Question: I am creating a tic tac toe game that has networking capabilities. Everything is working fine except for one logic error that cannot seem to figure out. The issue is that when playing over a network, if player X makes a move then player O makes a move the previous move made by X get overridden my the move player O made. This does not happen when the came is being played without networking it for two players.

This is the method that controls who's turn it is and that sets the value X or O based on who's turn it is.
'''
public MainForm()
{
InitializeComponent();
display();
network = new Network(this);
btn = new Button();
}
private void btnClick(object sender, EventArgs e)
{
btn = (Button)sender;
if (btn.Name == "button1")
{
col = 1;
row = 1;
}
else if(btn.Name == "button2"){
col = 2;
row = 1;
}else if(btn.Name == "button3"){
col = 3;
row = 1;
}else if(btn.Name == "button4"){
col = 1;
row = 2;
}else if(btn.Name == "button5"){
col = 2;
row = 2;
}else if(btn.Name == "button6"){
col = 3;
row = 2;
}else if(btn.Name == "button7"){
col = 1;
row = 3;
}else if(btn.Name == "button8"){
col = 2;
row = 3;
}
else if (btn.Name == "button9")
{
col = 3;
row = 3;
}
MakeMove(row, col);
}
public void MakeMove(int row, int col){
if ((statusBar.Text == "Connecting...") ||
(statusBar.Text == "Waiting for connection..."))
return;
//_____________________________________________________________________________________________
//
// Move network move
//_____________________________________________________________________________________________
//wServer = true;
//MessageBox.Show("wServer is: " + wServer);
if (((wServer == true) && (turn == true) && (isNetworkPlay == false)) ||
((wClient == true) && (turn == false) && (isNetworkPlay == false)))
{
//MessageBox.Show("retgr");
network.SendMove(row, col);
}
else
{
if (((wServer == true) && (turn == false) && (isNetworkPlay == false)) ||
((wClient == true) && (turn == true) && (isNetworkPlay == false)))
return;
}
//checks whos turn it is and sets the button to X or O
//THIS IS WHERE I AM HAVING TROUBLE
if (!turn)
{
//btn.Text = "X";
SetControlPropertyValue(btn, "Text", "X");
}
else
{
//btn.Text = "O";
SetControlPropertyValue(btn, "Text", "O");
}
turn = !turn;
//btn.Enabled = false;
SetControlPropertyValue(btn, "Enabled", false);
turnCount++;
//checks who wins
checkWinner();
display();
isNetworkPlay = false;
}![enter image description here][2]
'''
In the networking class I have
'''
public void SendPacketTCP(Byte[] pDados)
{
//_____________________________________________________________________________________________
//
// Sends a packet via TCP
//_____________________________________________________________________________________________
try
{
if (objTicTacToe.wClient == true)
{
if (clientSockStream == null)
{
MessageBox.Show("clientSockStream is NULL");
return;
}
if (clientSockStream.CanWrite)
{
MessageBox.Show("clientSockStream NOT NULL");
clientSockStream.Write(pDados, 0, 2);
clientSockStream.Flush();
}
}
else
{
if (serverSockStream == null)
{
MessageBox.Show("serverSockStream is NULL");
return;
}
if (serverSockStream.CanWrite)
{
MessageBox.Show("serverSockStream NOT NULL");
serverSockStream.Write(pDados, 0, 2);
serverSockStream.Flush();
}
}
}
catch (Exception ex)
{
MessageBox.Show("An error ocurred: " + ex.Message + "
" + ex.StackTrace);
objTicTacToe.disconnect_Click(null, null);
return;
}
}
public void SendMove(int wRow, int wColumn)
{
//_____________________________________________________________________________________________
//
// Sends packet that shows move position
//_____________________________________________________________________________________________
MessageBox.Show("IN SEND MOVE. ROW is: " + wRow);
MessageBox.Show("IN SEND MOVE. COL is: " + wColumn);
byte[] buf = new byte[2];
buf[0] = byte.Parse(Asc(wRow.ToString()).ToString());
buf[1] = byte.Parse(Asc(wColumn.ToString()).ToString());
//MessageBox.Show("IN SEND MOVE. Asc ROW is: " + Asc(wRow.ToString()).ToString());
//MessageBox.Show("IN SEND MOVE. Asc COL is: " + Asc(wColumn.ToString()).ToString());
//MessageBox.Show("IN SEND MOVE. BUF INDEX 0 is: " + buf[0]);
//MessageBox.Show("IN SEND MOVE. BUF INDEX 1: " + buf[1]);
SendPacketTCP(buf);
}
public void ConnectServer(string pIP)
{
//_____________________________________________________________________________________________
//
// Connect to a game server
//_____________________________________________________________________________________________
wServerIP = pIP;
byte[] buf = new byte[1];
thread_receive_client = new Thread(new ThreadStart(ThreadReceivingClient));
thread_receive_client.Start();
}
private void ThreadReceivingClient()
{
//_____________________________________________________________________________________________
//
// Thread for receiving packets from server
//_____________________________________________________________________________________________
try
{
byte[] buf = new byte[512];
int bytesReceived = 0;
tcpClient = new TcpClient(wServerIP, SERVERPORT);
clientSockStream = tcpClient.GetStream();
objTicTacToe.clearBoard();
objTicTacToe.setStatusMessage("Connected!");
wReceivingClient = true;
while (wReceivingClient)
{
//_____________________________________________________________________________________________
//
// Thread is blocked until receives data
//_____________________________________________________________________________________________
try
{
bytesReceived = clientSockStream.Read(buf, 0, 2);
}
catch
{
return;
}
//_____________________________________________________________________________________________
//
// Processes network packet
//_____________________________________________________________________________________________
if (bytesReceived > 0)
{
//_____________________________________________________________________________________________
//
// Control packet for game restart
//_____________________________________________________________________________________________
if (buf[0] == byte.Parse(Asc("R").ToString()))
{
objTicTacToe.clearBoard();
continue;
}
//_____________________________________________________________________________________________
//
// Packet indicating a game move
//_____________________________________________________________________________________________
int wRow = int.Parse(Convert.ToChar(buf[0]).ToString());
int wColumn = int.Parse(Convert.ToChar(buf[1]).ToString());
MessageBox.Show("IN ThreadReceivingClient. row is: " + wRow);
MessageBox.Show("IN ThreadReceivingClient. col is: " + wColumn);
if ((wRow > 0 && wRow < 4) && (wColumn > 0 && wColumn < 4))
{
objTicTacToe.isNetworkPlay = true;
objTicTacToe.MakeMove(wRow, wColumn);
MessageBox.Show("IN ThreadReceivingClient. MOVE WAS SENT");
}
} //if (bytesReceived>0)
} //while (wReceivingClient)
}
catch (ThreadAbortException) { }
catch (Exception ex)
{
MessageBox.Show("An error ocurred: " + ex.Message + "
" + ex.StackTrace);
objTicTacToe.disconnect_Click(null, null);
return;
}
}
public void StartServer()
{
//_____________________________________________________________________________________________
//
// Starts game server
//_____________________________________________________________________________________________
thread_receive_server = new Thread(new ThreadStart(ThreadReceivingServer));
thread_receive_server.Start();
}
private void ThreadReceivingServer()
{
//_____________________________________________________________________________________________
//
// Thread for receiving packets from client
//_____________________________________________________________________________________________
try
{
byte[] buf = new byte[512];
IPHostEntry localHostEntry = Dns.GetHostByName(Dns.GetHostName());
int bytesReceived = 0;
tcpListener = new TcpListener(localHostEntry.AddressList[0], SERVERPORT);
tcpListener.Start();
//_____________________________________________________________________________________________
//
// Thread is blocked until it gets a connection from client
//_____________________________________________________________________________________________
soTcpServer = tcpListener.AcceptSocket();
serverSockStream = new NetworkStream(soTcpServer);
objTicTacToe.clearBoard();
objTicTacToe.setStatusMessage("Connected!");
wReceivingServer = true;
//objTicTacToe.turn = false;
while (wReceivingServer)
{
//_____________________________________________________________________________________________
//
// Thread is blocked until receives data
//_____________________________________________________________________________________________
try
{
bytesReceived = serverSockStream.Read(buf, 0, 2);
}
catch
{
return;
}
//_____________________________________________________________________________________________
//
// Processes network packet
//_____________________________________________________________________________________________
if (bytesReceived > 0)
{
//_____________________________________________________________________________________________
//
// Control packet for game restart
//_____________________________________________________________________________________________
if (buf[0] == byte.Parse(Asc("R").ToString()))
{
objTicTacToe.clearBoard();
continue;
}
//_____________________________________________________________________________________________
//
// Packet indicating a game move
//_____________________________________________________________________________________________
int wRow = int.Parse(Convert.ToChar(buf[0]).ToString());
int wColumn = int.Parse(Convert.ToChar(buf[1]).ToString());
MessageBox.Show("IN ThreadReceivingServer. row is: "+ wRow);
MessageBox.Show("IN ThreadReceivingServer. col is: " + wColumn);
if ((wRow > 0 && wRow < 4) && (wColumn > 0 && wColumn < 4))
{
objTicTacToe.isNetworkPlay = true;
objTicTacToe.MakeMove(wRow, wColumn);
MessageBox.Show("IN ThreadReceivingServer. MOVE WAS SENT");
}
} //if (bytesReceived>0)
} //while (wReceivingServer)
}
catch (ThreadAbortException) { }
catch (Exception ex)
{
MessageBox.Show("An error ocurred: " + ex.Message + "
" + ex.StackTrace);
objTicTacToe.disconnect_Click(null, null);
return;
}
}
'''
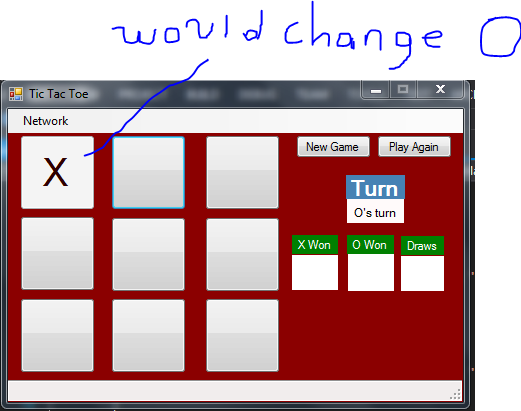
Answer: Read the comments under the question for reference so you can understand the code below. I saw no need to explain as the comments already did.
'''
//HERE IS THE FIX
//checks whos turn it is and sets the button to X or O
if (!turn)
{
//SetControlPropertyValue(btn, "Text", "X");
if (row == 1 && col == 1)
{
SetControlPropertyValue(button1, "Text", "X");
SetControlPropertyValue(button1, "Enabled", false);
}
else if (row == 1 && col == 2)
{
SetControlPropertyValue(button2, "Text", "X");
SetControlPropertyValue(button2, "Enabled", false);
}
else if (row == 1 && col == 3)
{
SetControlPropertyValue(button3, "Text", "X");
SetControlPropertyValue(button3, "Enabled", false);
}
else if (row == 2 && col == 1)
{
SetControlPropertyValue(button4, "Text", "X");
SetControlPropertyValue(button4, "Enabled", false);
}
else if (row == 2 && col == 2)
{
SetControlPropertyValue(button5, "Text", "X");
SetControlPropertyValue(button5, "Enabled", false);
}
else if (row == 2 && col == 3)
{
SetControlPropertyValue(button6, "Text", "X");
SetControlPropertyValue(button6, "Enabled", false);
}
else if (row == 3 && col == 1)
{
SetControlPropertyValue(button7, "Text", "X");
SetControlPropertyValue(button7, "Enabled", false);
}
else if (row == 3 && col == 2)
{
SetControlPropertyValue(button8, "Text", "X");
SetControlPropertyValue(button8, "Enabled", false);
}
else if (row == 3 && col == 3)
{
SetControlPropertyValue(button9, "Text", "X");
SetControlPropertyValue(button9, "Enabled", false);
}
}
else
{
//what i was doing before
//SetControlPropertyValue(btn, "Text", "O");
if (row == 1 && col == 1)
{
SetControlPropertyValue(button1, "Text", "O");
SetControlPropertyValue(button1, "Enabled", false);
}
else if (row == 1 && col == 2)
{
SetControlPropertyValue(button2, "Text", "O");
SetControlPropertyValue(button2, "Enabled", false);
}
else if (row == 1 && col == 3)
{
SetControlPropertyValue(button3, "Text", "O");
SetControlPropertyValue(button3, "Enabled", false);
}
else if (row == 2 && col == 1)
{
SetControlPropertyValue(button4, "Text", "O");
SetControlPropertyValue(button4, "Enabled", false);
}
else if (row == 2 && col == 2)
{
SetControlPropertyValue(button5, "Text", "O");
SetControlPropertyValue(button5, "Enabled", false);
}
else if (row == 2 && col == 3)
{
SetControlPropertyValue(button6, "Text", "O");
SetControlPropertyValue(button6, "Enabled", false);
}
else if (row == 3 && col == 1)
{
SetControlPropertyValue(button7, "Text", "O");
SetControlPropertyValue(button7, "Enabled", false);
}
else if (row == 3 && col == 2)
{
SetControlPropertyValue(button8, "Text", "O");
SetControlPropertyValue(button8, "Enabled", false);
}
else if (row == 3 && col == 3)
{
SetControlPropertyValue(button9, "Text", "O");
SetControlPropertyValue(button9, "Enabled", false);
}
}
'''
I drop the btn reference and accessed the buttons directly based on the row/col.